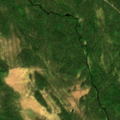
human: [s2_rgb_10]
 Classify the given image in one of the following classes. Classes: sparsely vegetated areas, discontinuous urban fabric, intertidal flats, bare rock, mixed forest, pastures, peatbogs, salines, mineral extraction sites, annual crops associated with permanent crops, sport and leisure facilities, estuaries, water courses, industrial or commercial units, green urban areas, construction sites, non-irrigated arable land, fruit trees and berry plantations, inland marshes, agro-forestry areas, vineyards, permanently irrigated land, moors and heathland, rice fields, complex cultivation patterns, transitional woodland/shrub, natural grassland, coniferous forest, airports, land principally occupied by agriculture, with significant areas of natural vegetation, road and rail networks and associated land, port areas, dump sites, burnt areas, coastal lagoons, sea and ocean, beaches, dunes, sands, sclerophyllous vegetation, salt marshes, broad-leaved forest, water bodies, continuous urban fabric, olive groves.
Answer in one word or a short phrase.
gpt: coniferous forest, transitional woodland/shrub